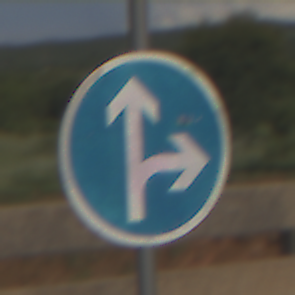
Verkehrszeichen: VorgeschriebeneFahrtrichtungGeradeausOderRechts
Umgebung: Outdoor, RoadRail
Tageszeit: MorningAfternoon
Wetter: PartlyCloudy
Licht: Natural
Jahreszeit: NotSpecified
Kontrast: HighContrast